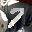
Label: 7